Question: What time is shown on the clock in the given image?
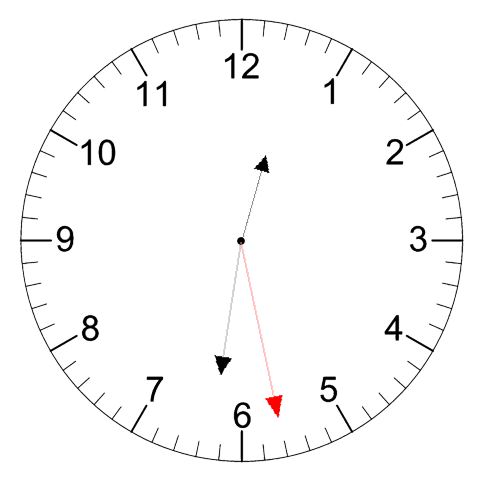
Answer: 12:31:28